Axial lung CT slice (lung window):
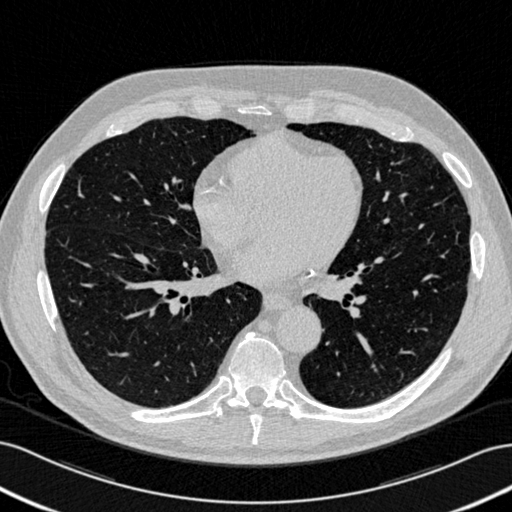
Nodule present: no